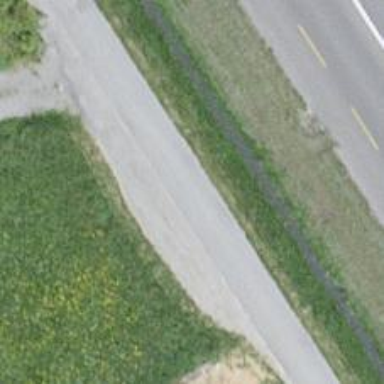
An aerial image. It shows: Passing place on the road.